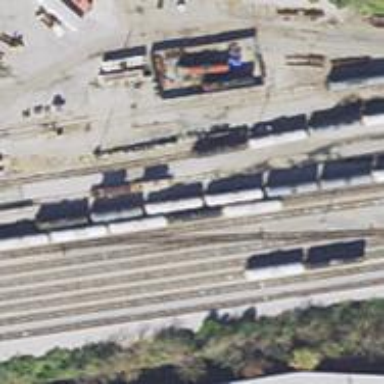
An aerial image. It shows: Railway yard.